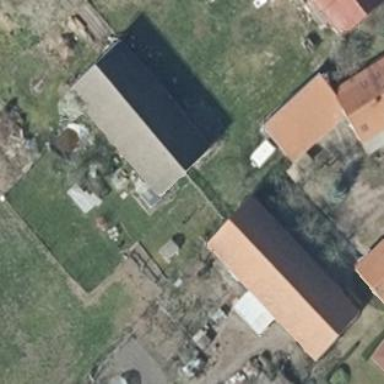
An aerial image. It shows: Building with gabled roof. The roof orientation is along the building.